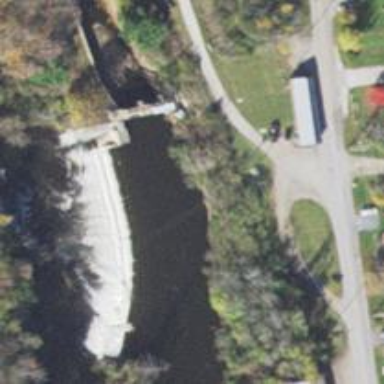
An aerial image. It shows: Weir along the waterway.